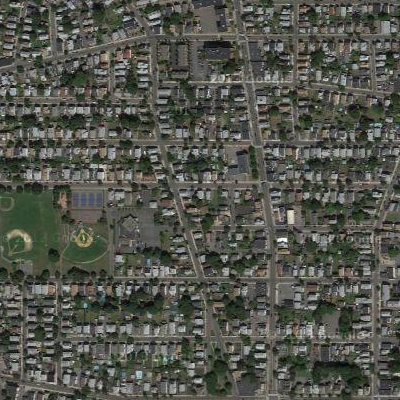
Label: fResident